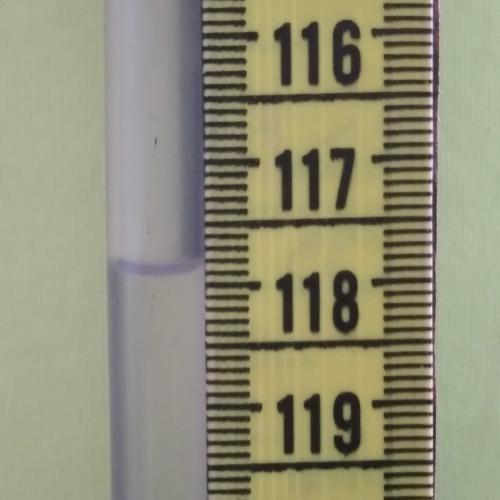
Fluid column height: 117.9 cm